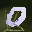
Label: 0